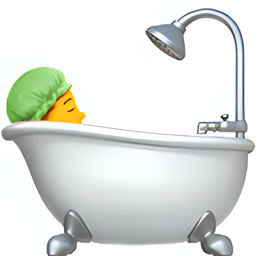
Name: bath
Emoji: 🛀
Group: People & Body
Sub-group: person-resting